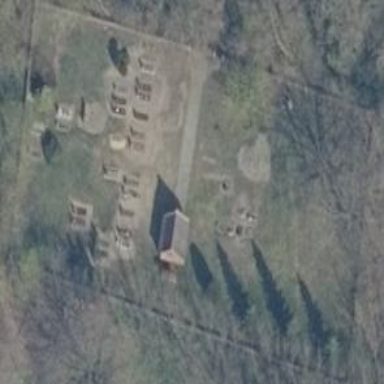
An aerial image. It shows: Cemetery.